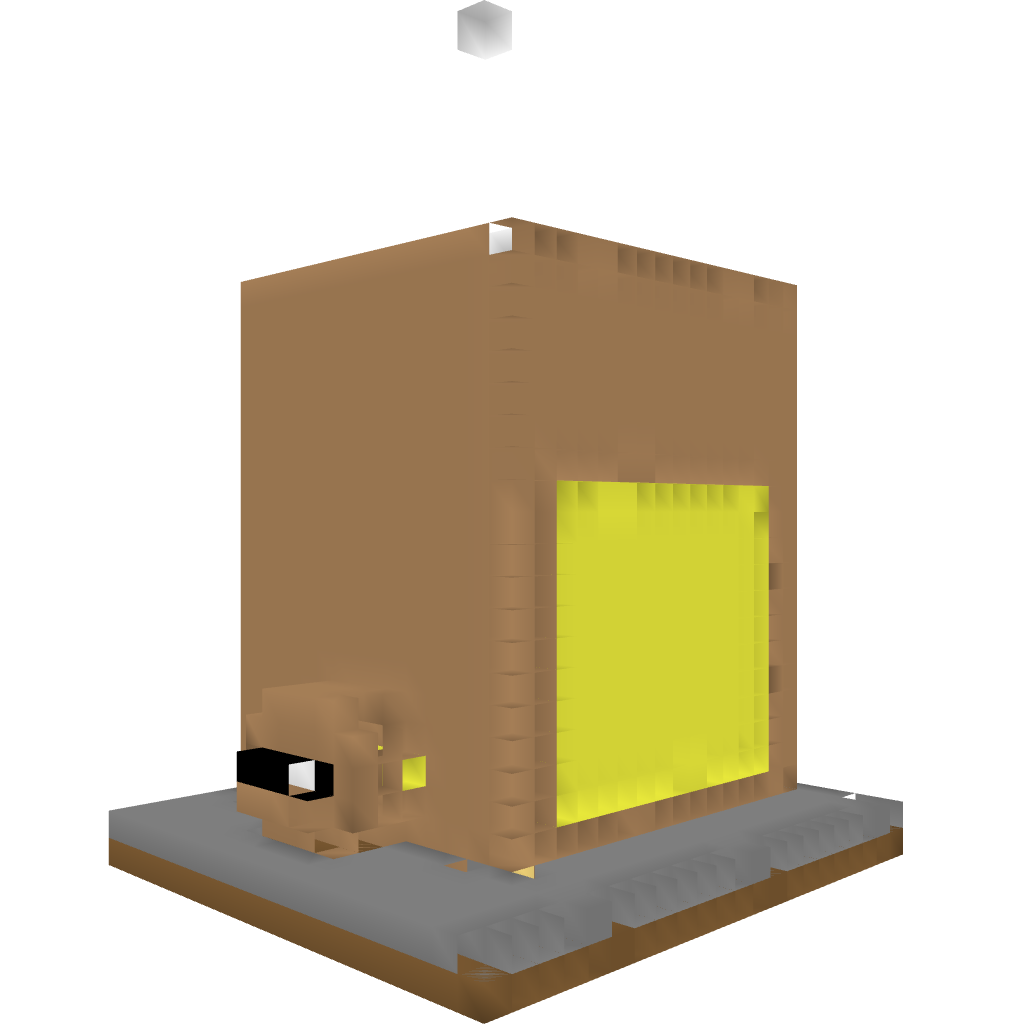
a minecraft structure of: Epic Draw my thing bad low quality